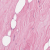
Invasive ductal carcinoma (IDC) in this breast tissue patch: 0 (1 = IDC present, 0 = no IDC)